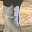
Label: 1